Question: Here's the Controller:
'''
[HttpPost]
public async Task<ActionResult> Index(EmailService em)
{
if (ModelState.IsValid)
{
await em.Send();
}
return View(em);
}
'''
Here's the ViewModel Send; where "this" is an instance of the EmailService class.
'''
public async Task<EmailService> Send()
{
msg = new MailMessage(From, To);
msg.Body = Body;
msg.Subject = Subject;
SetHost();
try
{
await Server.SendMailAsync(msg);
status = Status.Success;
Sent = DateTime.Now;
return this;
}
catch (Exception iox)
{
status = Status.Failed;
IOX = iox;
return this;
}
}
'''
I set a breakpoint here in the controller and saw the status updated correctly, meaning the data was "on it's way to the view as it should have been": "em" did have the data in it! On this statement.
'''
return View(em);
'''
But the view remains in same state just prior to post? Notice the time stamp and the field below it?

Time to debug the packets, by pressing F12 on the browser on post with a break point set on entry to the controller so it won't respond... This is the inbound data:
'''
To:somebody@email.com
From:somebody@email.com
Subject:This is a test
Body:This is only a test
Sent:1/1/0001 12:00:00 AM
status:Initialized
'''
This was value of "em" on way out setting break on controller's return View(em):
'''
To:somebody@email.com
From:somebody@email.com
Subject:This is a test
Body:"This is only a test" string
Sent:{11/24/2014 6:48:49 PM}
status:Success
'''
Watching the 200 response from browser F12 Network side showed this "old" form data!
'''
To:somebody@email.com
From:somebody@email.com
Subject:This is a test
Body:This is only a test
Sent:1/1/0001 12:00:00 AM
status:Initialized
'''
Any help would be appreciated, it looks like MVC pulled the wrong copy to return after the Asynch controller method returned!
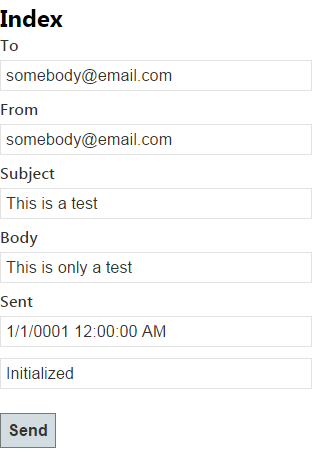
Answer: Because when you return a view, the html helpers set the value of the controls from the values in 'ModelState', not the value in the model. The reason for that behavior is explained in <URL>
In order to render the updated 'Sent' and 'Status' properties, you will need to clear 'ModelState' for those properties.
'''
[HttpPost]
public async Task<ActionResult> Index(EmailService em)
{
if (ModelState.IsValid)
{
ModelState.Clear(); // or 'ModelState.Remove("Sent"); ModelState.Remove("Status")'
em = await em.Send();
}
return View(em);
}
'''